Question: I'm looking for a SUMIF formula which adds up all values of a column if the row meets a certain criteria. The criteria is that it needs to match either of the 3 categories (A, B or C). My data looks like this:
'''
A 5 4
B 32 4
B 12 6
B 4 7
A 21 342
C 2 2
C 1 1
A 3 5
A <total A> <total A> etc
B <total B> <total B> etc
C <total C> <total C> etc
'''
The formula should work when dragged horizontally.

Thanks in advance for the help!
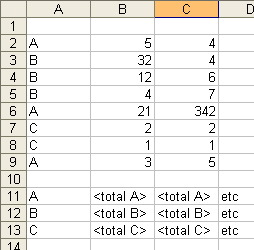
Answer: @Mike Meinz gave you the right answer. Formula could be simplified like the following:
In Column B totals for criteria A, B and C can be calculated as following:
'''
=SUMIF($A1:$A8,"A",$B1:$B8)
=SUMIF($A1:$A8,"B",$B1:$B8)
=SUMIF($A1:$A8,"C",$B1:$B8)
'''
Note: absolute reference ($) is used to make the value stay the same if cell is dragged horizontally, as per your requirement.
In case you would like to calculate the totals of column after the cell was dragged (rather than one, i.e. column B in this example), modify the formula like:
=SUMIF($A1:$A8,"A",B1:B8)
Correspondingly, similar syntax can be applied to Column C.
Regards,